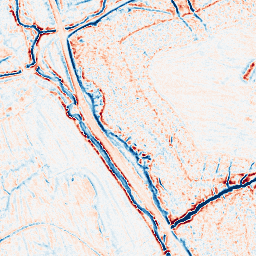
Category: edge_preserving
Decomposition family: bilateral
Decomposition parameters: d: 9
sigma_color: 25
sigma_space: 150
Upsampling method: bicubic
Upsampling parameters: scale: 4
Upsampling scale: 4